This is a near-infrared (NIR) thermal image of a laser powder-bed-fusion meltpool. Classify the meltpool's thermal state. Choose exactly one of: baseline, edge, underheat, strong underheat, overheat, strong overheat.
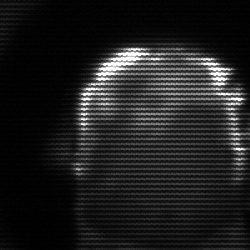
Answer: baseline